Field crop: maize
Growth stage: 1
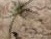
Species: salsola